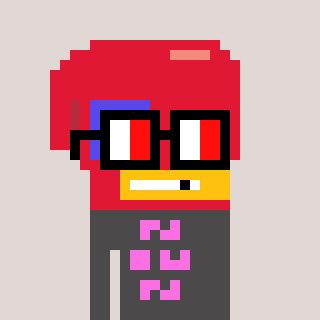
a pixel art character with square glasses with black frames and red eyes, a boxing glove-shaped head and a grayscale-colored body on a warm background